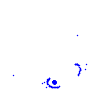
Particle: electron